Question: Given the following four-coloring problem graph, where part of the region has been pre-colored, how many coloring combinations are there for the remaining region?
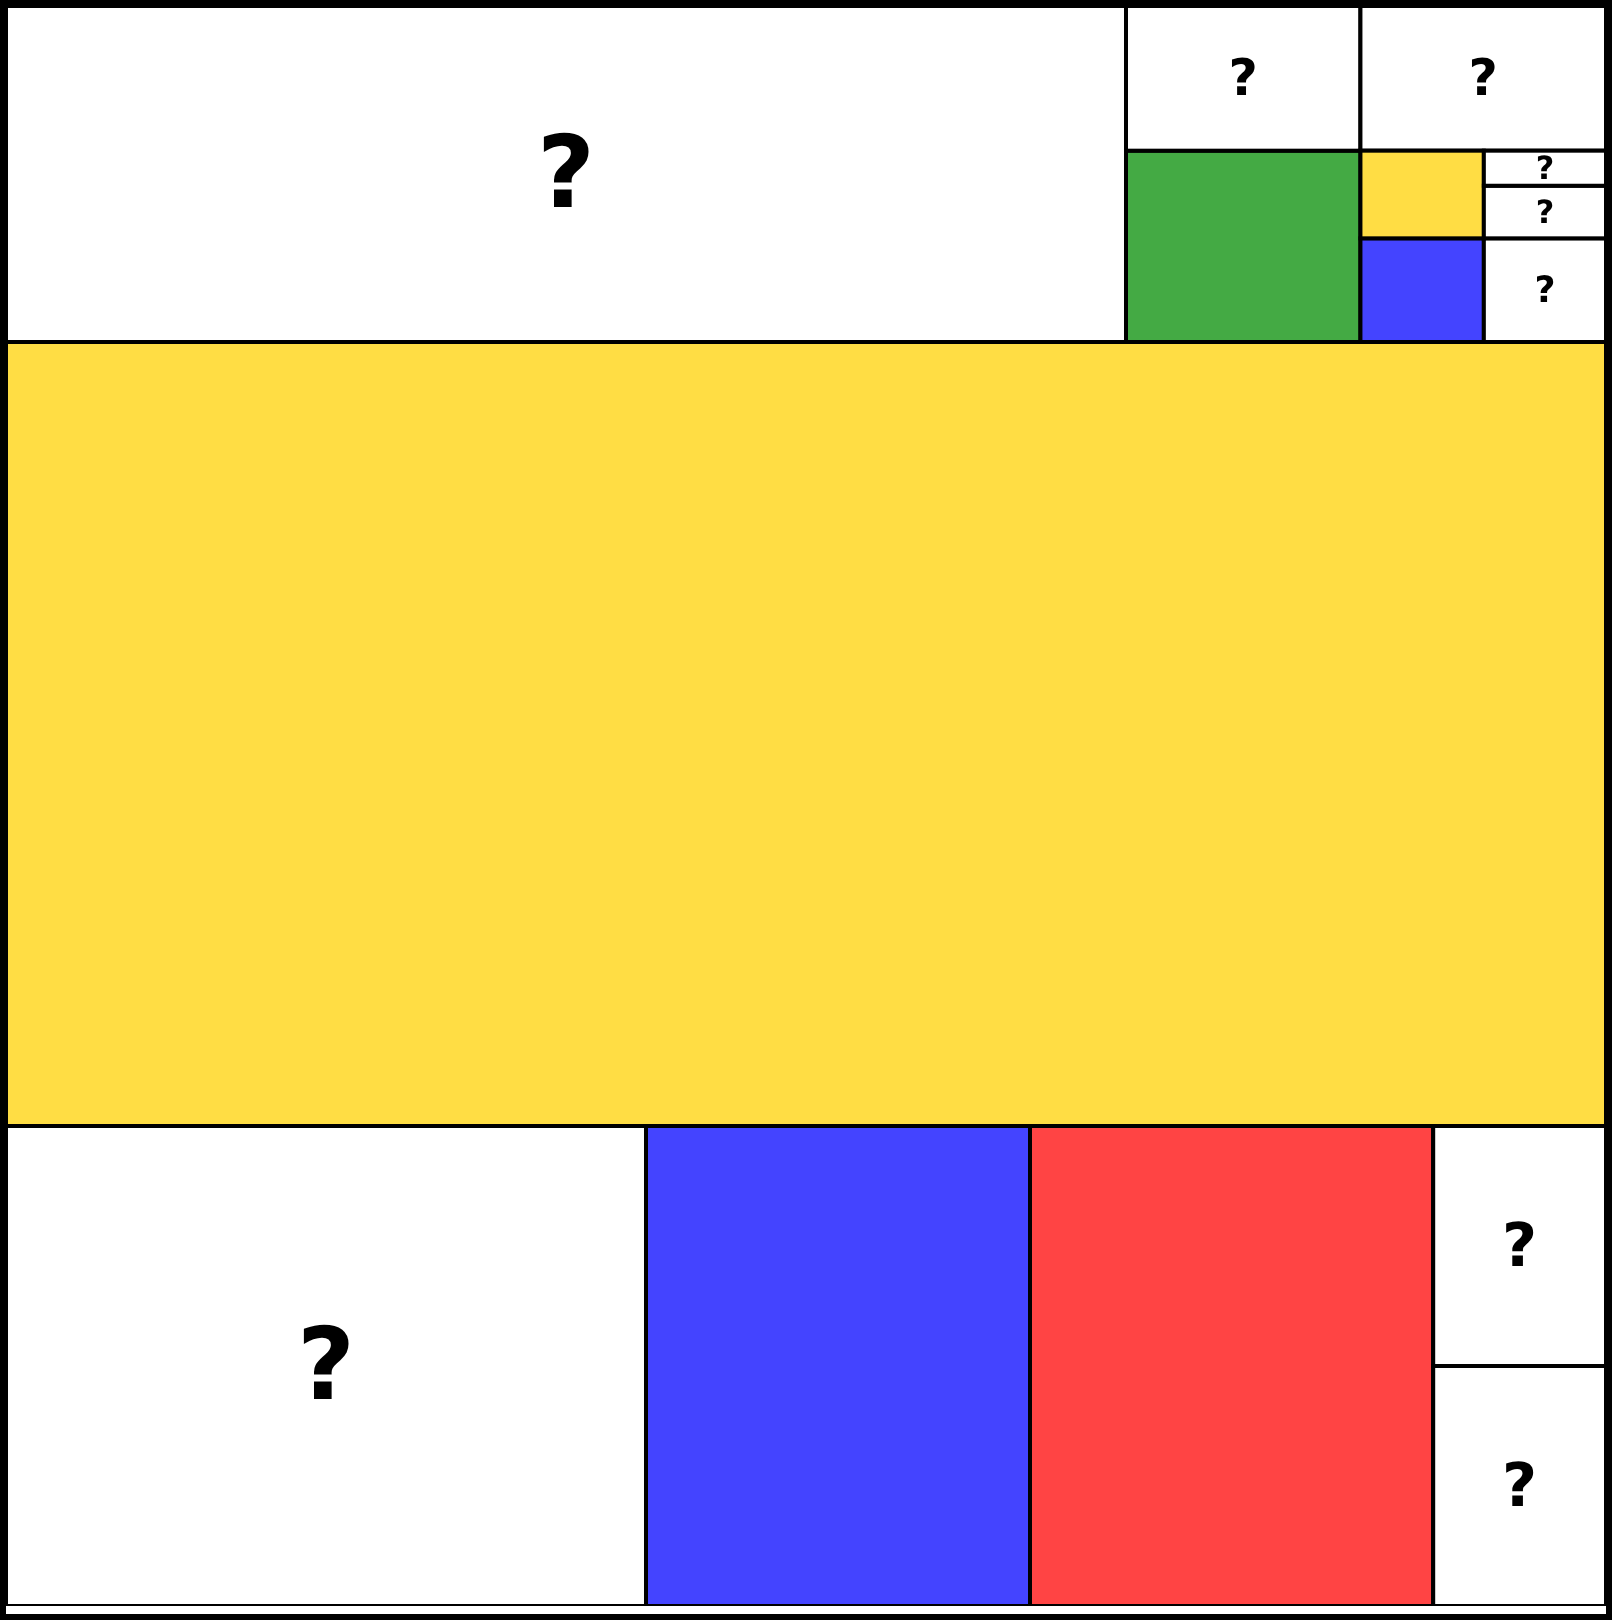
Answer: 108